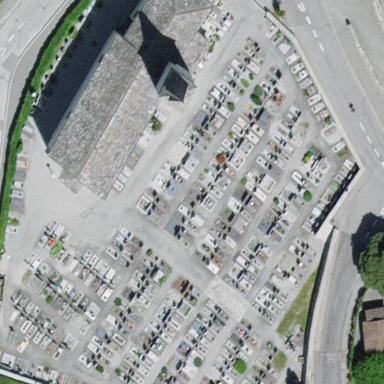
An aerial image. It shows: Cemetery.